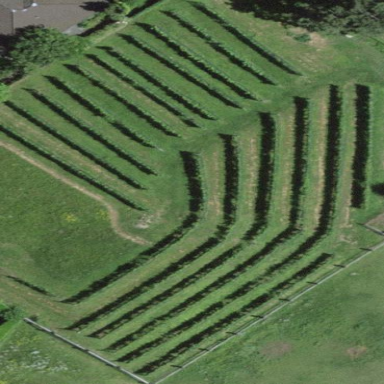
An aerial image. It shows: Vineyard growing grapes.